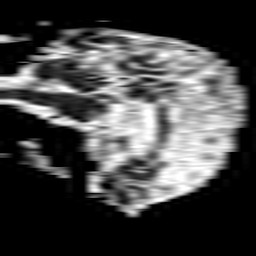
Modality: ADC
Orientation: sagittal
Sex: male
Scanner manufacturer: philips
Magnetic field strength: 1.5 T
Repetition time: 3.395 s
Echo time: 0.06922 s